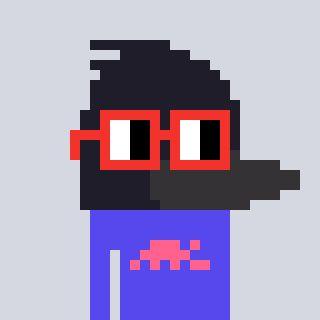
a pixel art character with square red glasses, a raven-shaped head and a computerblue-colored body on a cool background